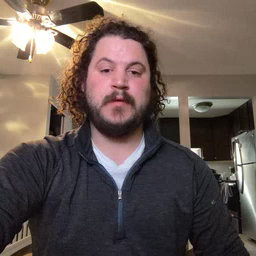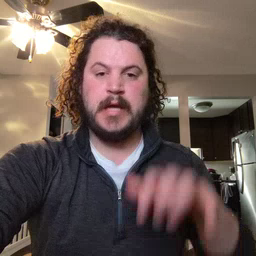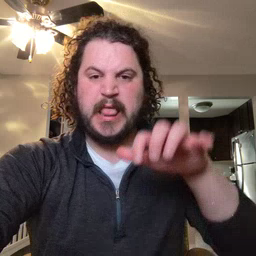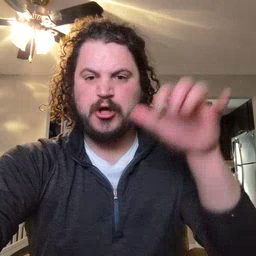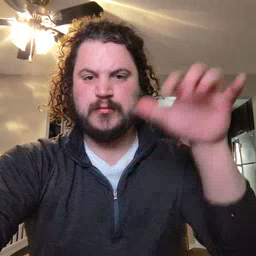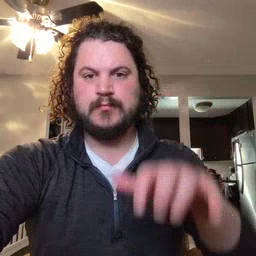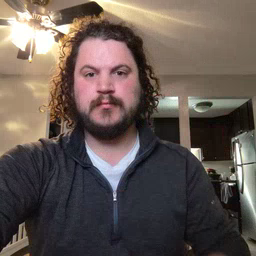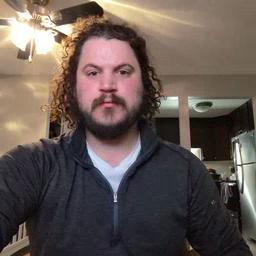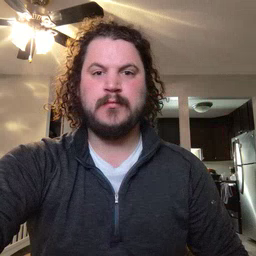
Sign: alligator